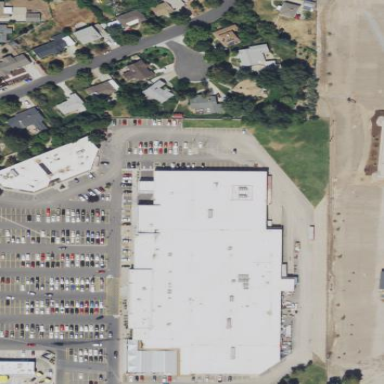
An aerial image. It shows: Supermarket building.